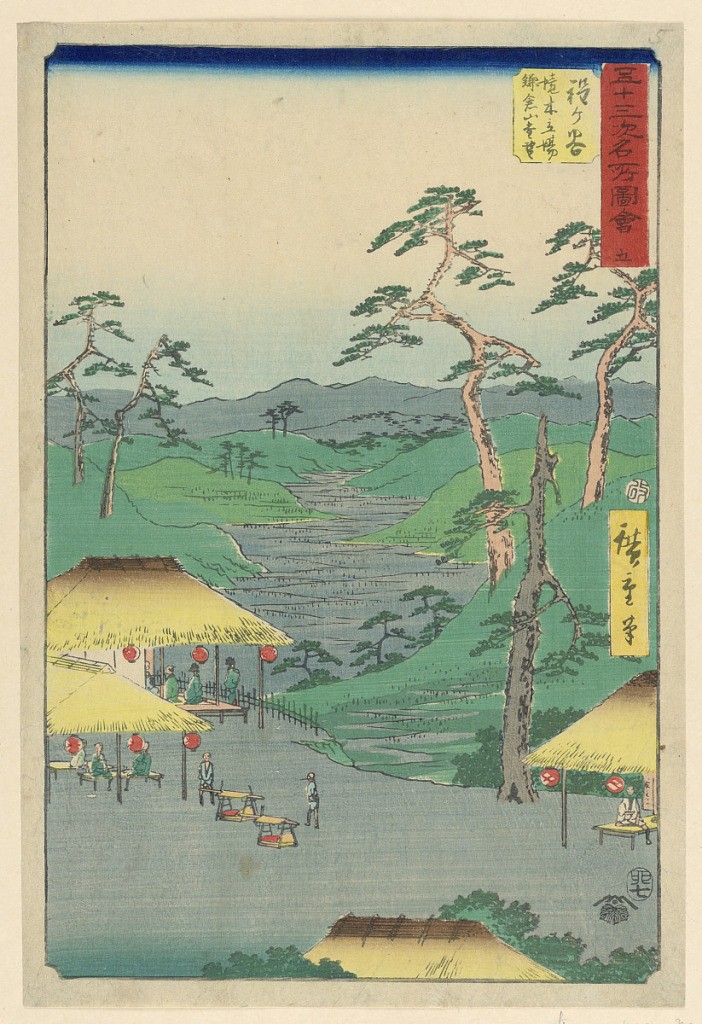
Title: Valley View
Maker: Ando Hiroshige, Japanese, 1797–1858
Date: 1797-1858
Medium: Woodblock print in colored ink on paper
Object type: Print
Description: Hiroshige's eye-catching folded valley leads the viewer's eye to meander towards the front of the print. Here we see four partial huts are lit with lanterns. Beneath them, people are resting on benches or standing outside enjoying the day.